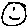
Label: circle